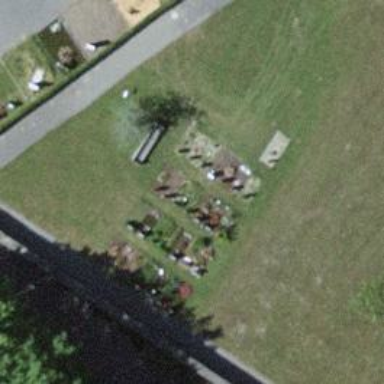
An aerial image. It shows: Bench for seating.